Interaction volume radius: 5 \u00c5
Interaction volume height: 15 \u00c5
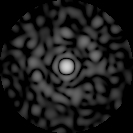
Disorder parameter: 0.7899